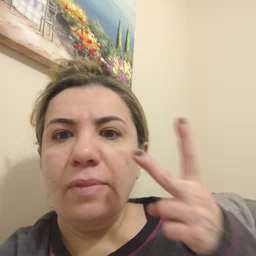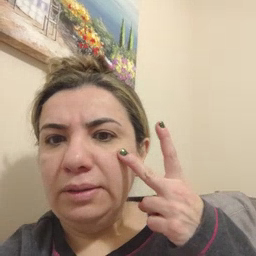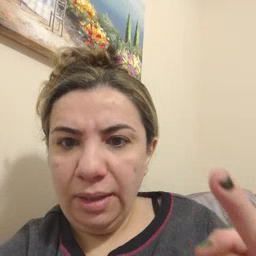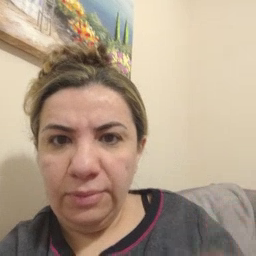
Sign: see